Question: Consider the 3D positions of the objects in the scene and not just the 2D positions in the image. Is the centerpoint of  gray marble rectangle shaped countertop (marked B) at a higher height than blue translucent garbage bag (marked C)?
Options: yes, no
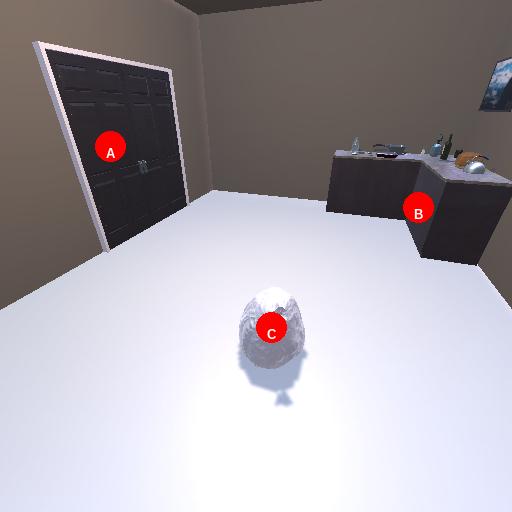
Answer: yes